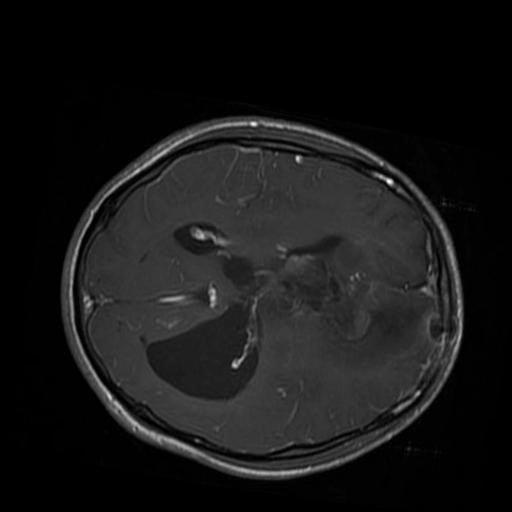
Label: brain_glioma